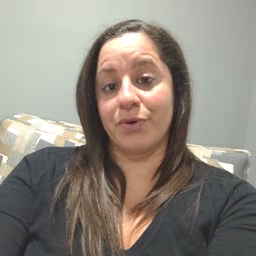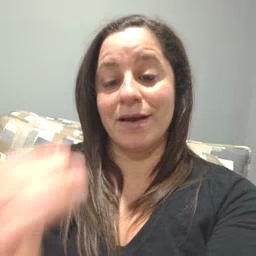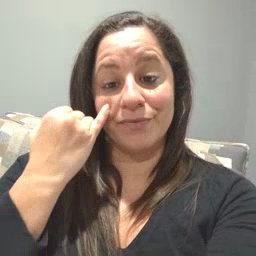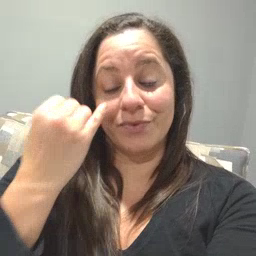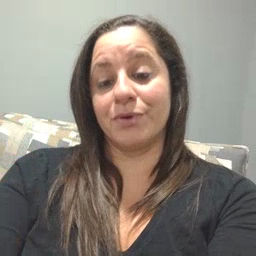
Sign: if